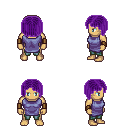
a pixel art fantasy rpg character, male body template, human, tanned skin, chain tabard jacket, teal pants, purple pageboy hairstyle, leather bracers, four views (front, back, left, right), 2x2 character sprite sheet, small pixel art, hard edges, no anti-aliasing